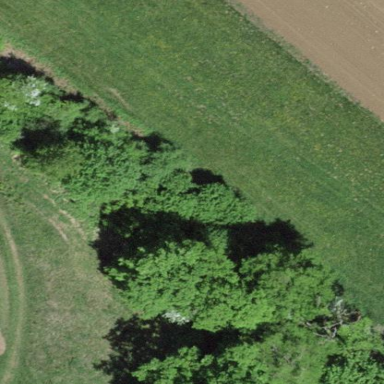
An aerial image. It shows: Forest area.